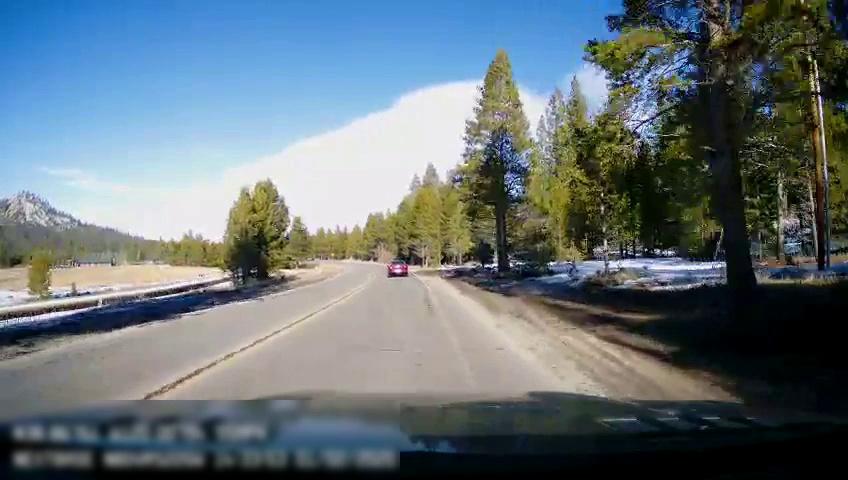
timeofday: Day
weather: Sunny
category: Drivable Space
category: Vehicles | Car
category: Lanes | Current Lane
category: Lanes | Opposite Lane